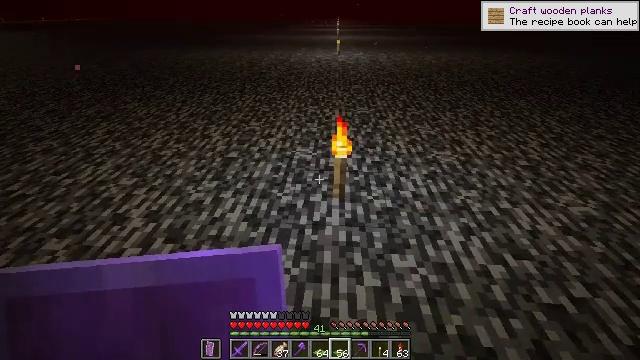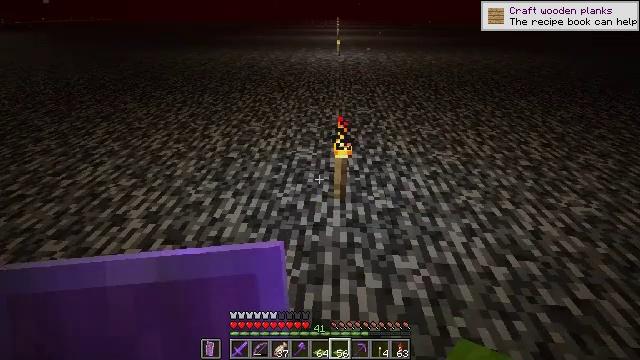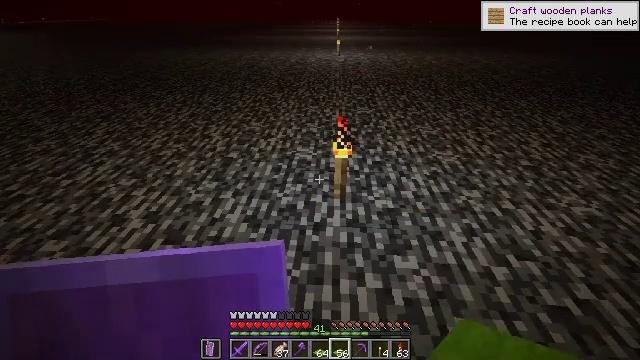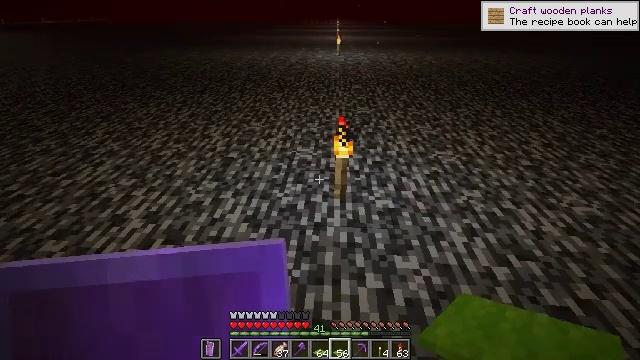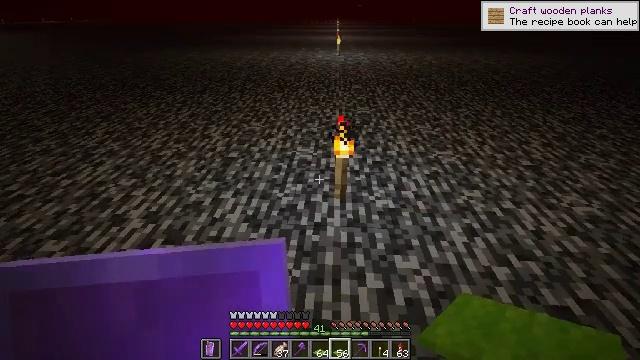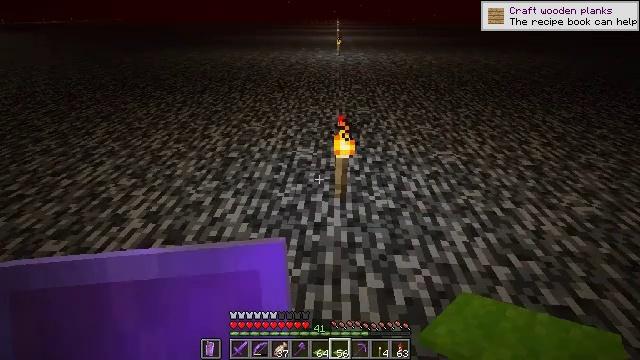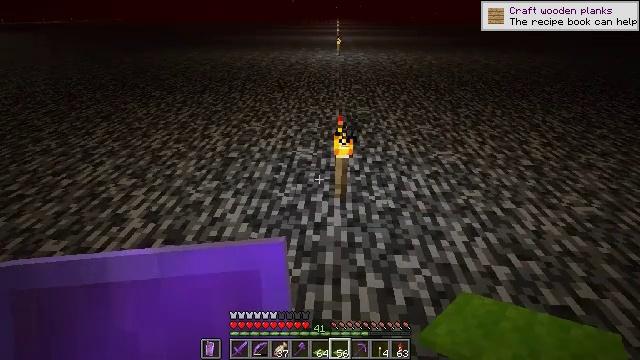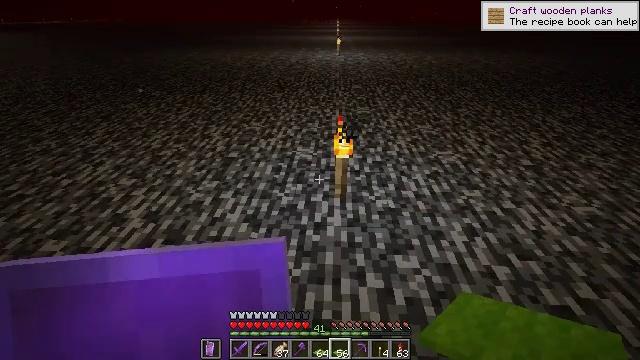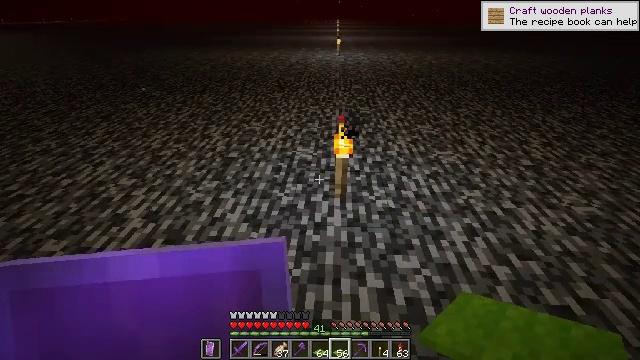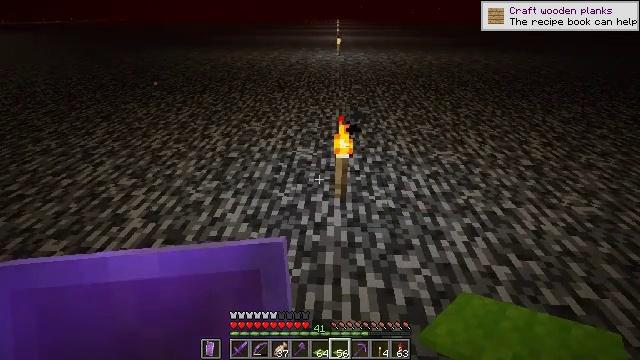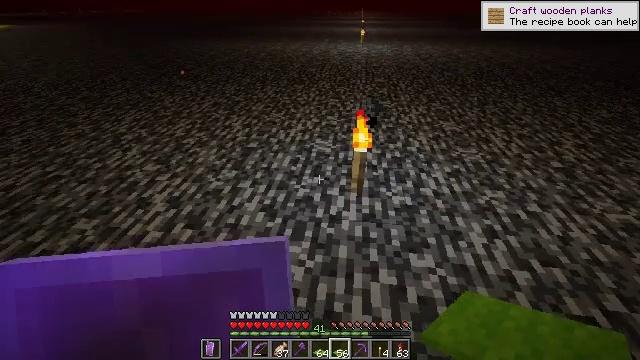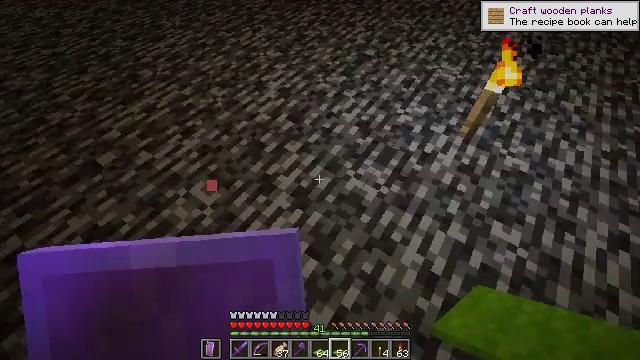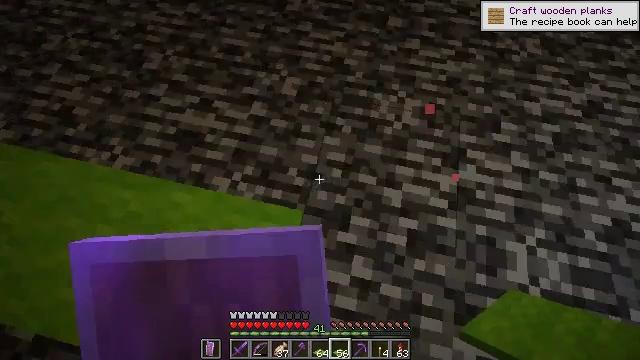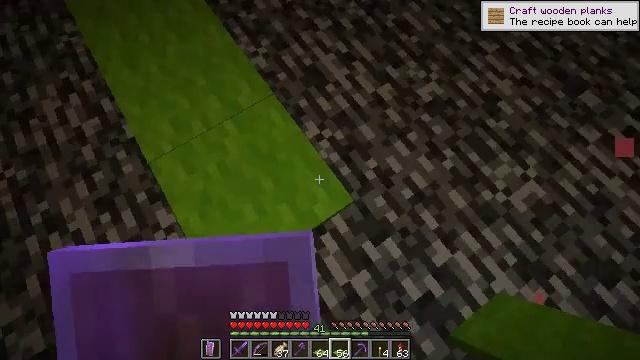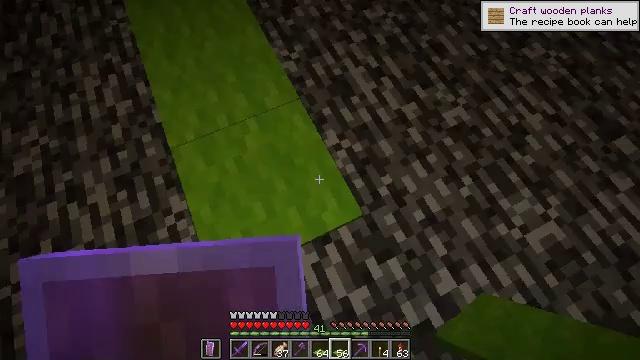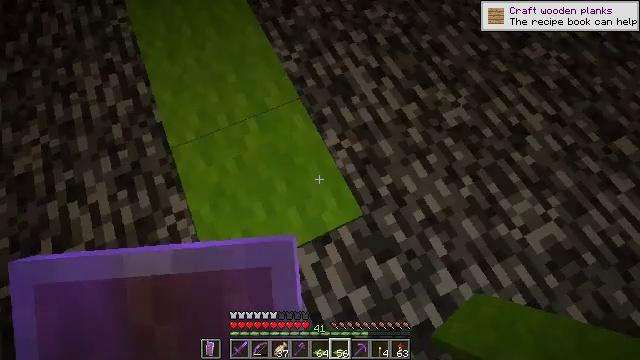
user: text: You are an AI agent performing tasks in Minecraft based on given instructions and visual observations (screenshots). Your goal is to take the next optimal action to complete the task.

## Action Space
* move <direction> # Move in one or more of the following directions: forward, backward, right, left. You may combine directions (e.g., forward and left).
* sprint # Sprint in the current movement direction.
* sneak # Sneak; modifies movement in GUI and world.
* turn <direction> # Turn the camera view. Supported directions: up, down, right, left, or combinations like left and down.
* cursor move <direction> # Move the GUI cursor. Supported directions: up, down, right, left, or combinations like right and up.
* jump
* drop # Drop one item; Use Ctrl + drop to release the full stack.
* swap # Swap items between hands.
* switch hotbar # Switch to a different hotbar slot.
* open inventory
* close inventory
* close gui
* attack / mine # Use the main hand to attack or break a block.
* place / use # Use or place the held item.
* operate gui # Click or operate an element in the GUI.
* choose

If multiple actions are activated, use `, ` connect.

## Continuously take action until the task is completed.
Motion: motion action
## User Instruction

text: Collect the lime carpet.
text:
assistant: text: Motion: no_op
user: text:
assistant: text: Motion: no_op
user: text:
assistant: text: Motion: no_op
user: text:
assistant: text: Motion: no_op
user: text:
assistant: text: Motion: no_op
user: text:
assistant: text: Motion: no_op
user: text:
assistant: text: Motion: no_op
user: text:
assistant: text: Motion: no_op
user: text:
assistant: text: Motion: no_op
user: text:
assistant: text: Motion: turn left and down
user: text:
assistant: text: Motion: turn left and down
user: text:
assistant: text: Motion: turn left and down
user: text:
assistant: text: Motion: turn left and down
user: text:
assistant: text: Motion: turn left and up
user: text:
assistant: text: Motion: no_op
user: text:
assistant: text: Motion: turn left
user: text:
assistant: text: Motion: turn left
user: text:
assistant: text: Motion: turn left and up
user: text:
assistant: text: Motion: no_op
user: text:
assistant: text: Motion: no_op
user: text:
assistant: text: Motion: no_op
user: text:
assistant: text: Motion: attack / mine
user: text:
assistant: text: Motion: turn left and up, attack / mine
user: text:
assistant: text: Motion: move forward, turn left and up, attack / mine
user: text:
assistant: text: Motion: move forward, turn left and up, attack / mine
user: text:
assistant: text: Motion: move forward, turn left and up, attack / mine
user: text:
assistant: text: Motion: move forward, turn left and up, attack / mine
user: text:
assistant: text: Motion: move forward, attack / mine
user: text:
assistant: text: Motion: move forward, turn left and down, attack / mine
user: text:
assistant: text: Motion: move forward, turn left and down, attack / mine